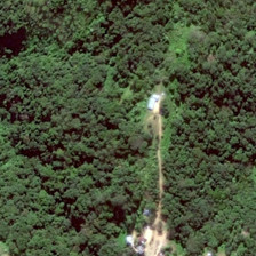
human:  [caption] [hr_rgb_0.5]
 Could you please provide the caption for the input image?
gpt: a small footpath with small buildings standing on the roadside stretches into this lush forest .

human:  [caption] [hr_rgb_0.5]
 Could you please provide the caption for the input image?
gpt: there are two zones of houses linked by an unpaved pathway in the forest .

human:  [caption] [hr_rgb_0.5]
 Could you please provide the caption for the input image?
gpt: There are some small tents in the forest.

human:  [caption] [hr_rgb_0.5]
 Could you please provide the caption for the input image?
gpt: There is a small tent in the forest.

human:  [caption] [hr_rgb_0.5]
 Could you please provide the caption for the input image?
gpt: in the forest there are some tents in a small area.